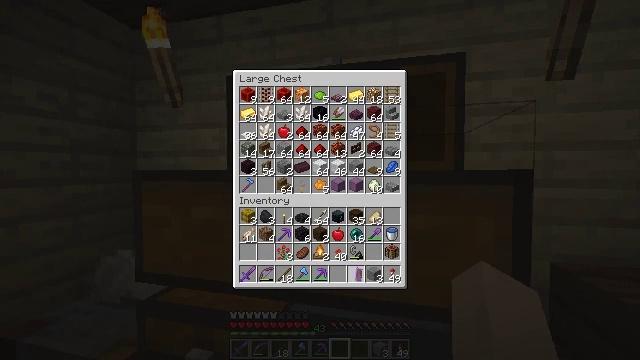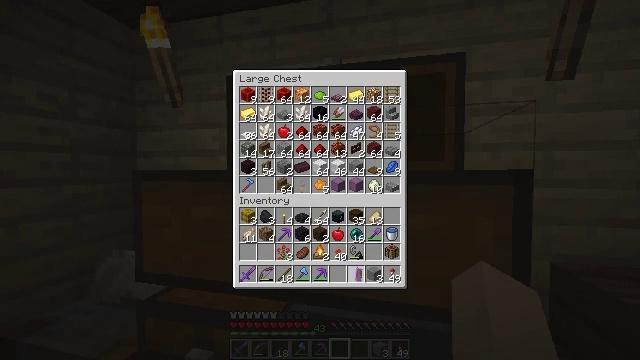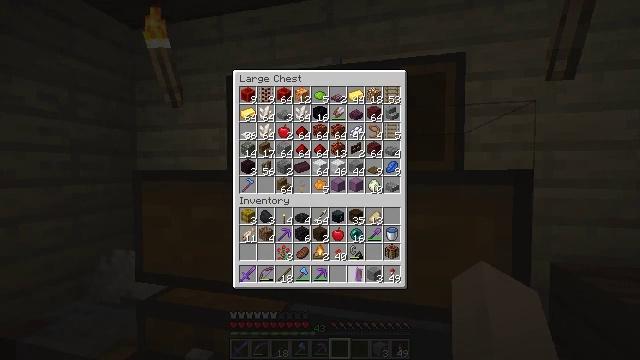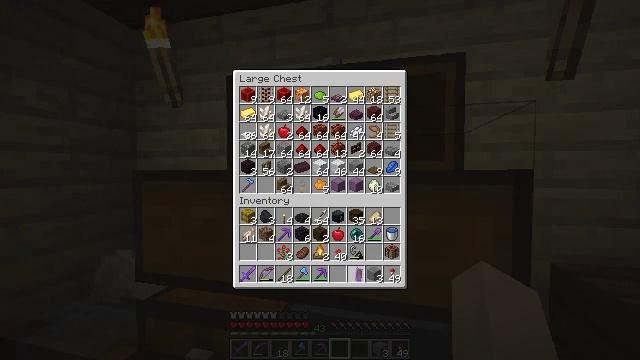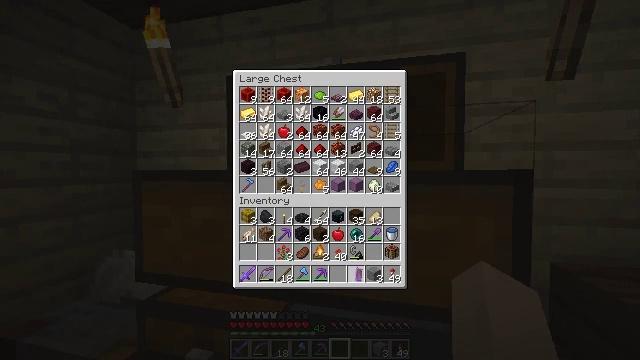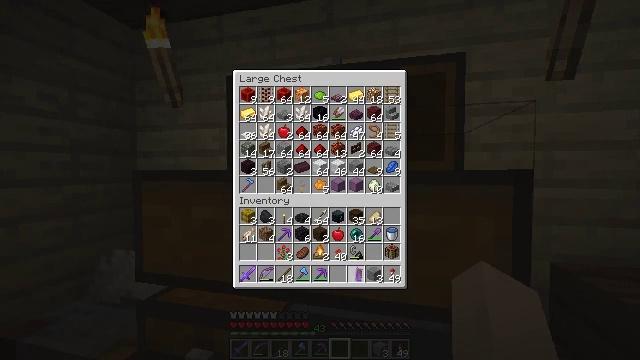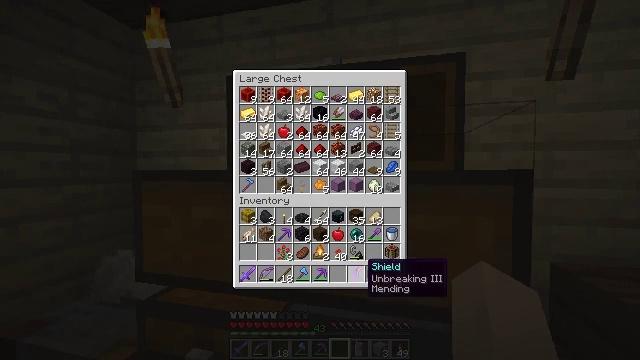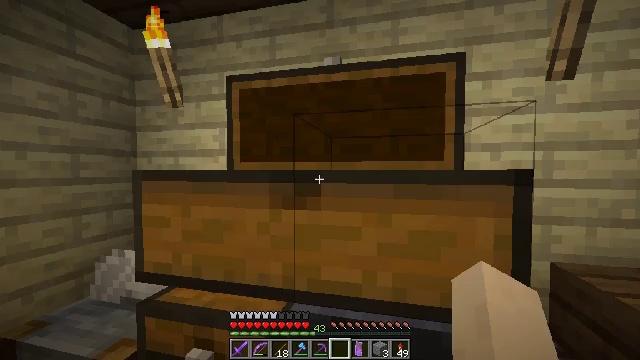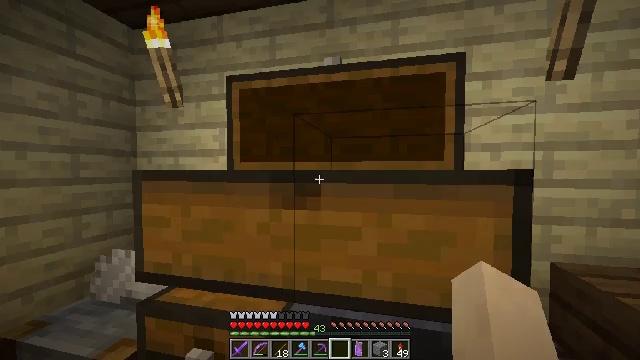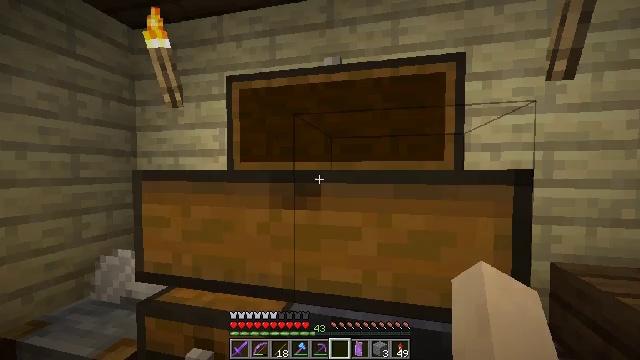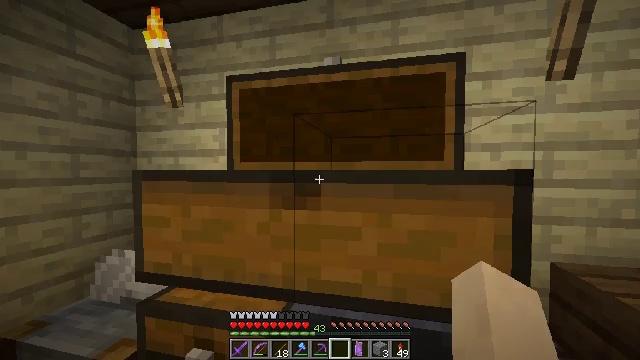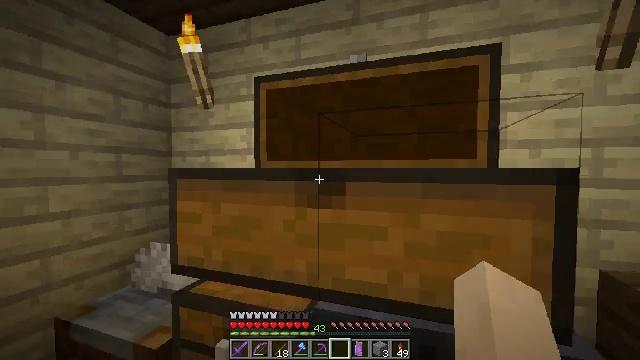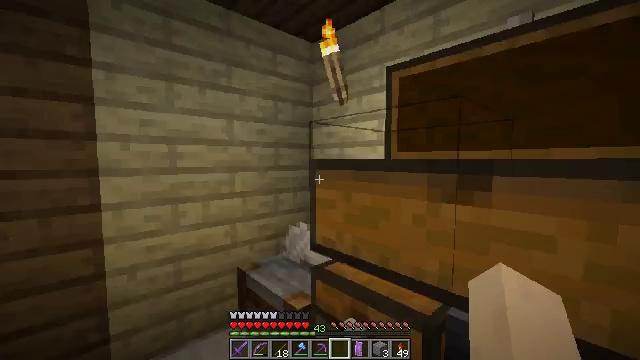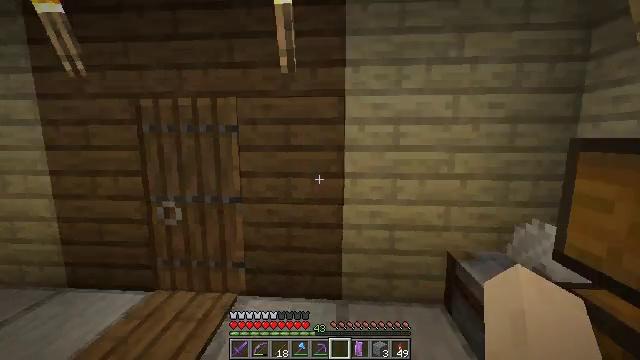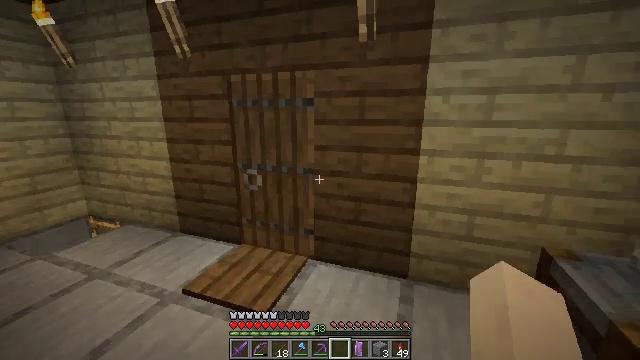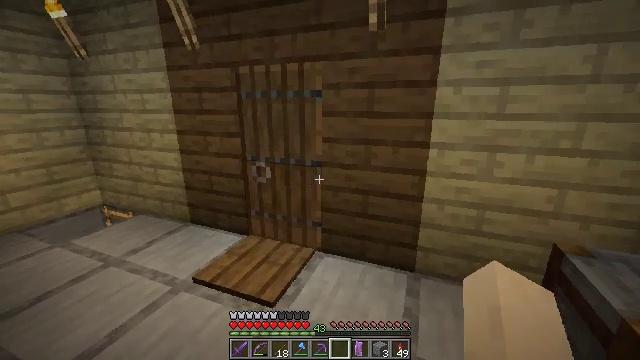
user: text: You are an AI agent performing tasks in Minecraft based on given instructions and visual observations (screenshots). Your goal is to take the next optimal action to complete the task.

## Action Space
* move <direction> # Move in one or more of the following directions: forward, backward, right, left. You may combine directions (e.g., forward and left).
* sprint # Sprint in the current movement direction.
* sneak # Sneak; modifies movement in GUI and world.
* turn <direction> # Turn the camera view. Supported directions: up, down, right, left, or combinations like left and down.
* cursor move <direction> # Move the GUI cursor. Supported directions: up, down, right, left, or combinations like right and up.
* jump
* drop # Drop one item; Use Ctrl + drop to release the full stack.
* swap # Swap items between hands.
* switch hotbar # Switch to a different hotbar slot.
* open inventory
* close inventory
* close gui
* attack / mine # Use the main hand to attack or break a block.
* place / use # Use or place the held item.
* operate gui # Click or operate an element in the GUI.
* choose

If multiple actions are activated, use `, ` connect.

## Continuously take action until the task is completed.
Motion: motion action
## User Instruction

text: Attack the sea lantern to retrieve it.
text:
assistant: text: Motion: no_op
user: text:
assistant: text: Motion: no_op
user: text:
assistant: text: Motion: attack / mine
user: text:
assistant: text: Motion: attack / mine
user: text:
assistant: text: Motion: attack / mine
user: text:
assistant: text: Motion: no_op
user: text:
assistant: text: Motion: no_op
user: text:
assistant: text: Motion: no_op
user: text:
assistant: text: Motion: no_op
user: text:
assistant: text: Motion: no_op
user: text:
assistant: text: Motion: turn left
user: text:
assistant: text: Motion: turn left and down
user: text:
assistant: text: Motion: turn left and down
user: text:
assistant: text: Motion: turn left and down
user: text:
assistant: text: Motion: turn left and down
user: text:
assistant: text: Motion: turn left
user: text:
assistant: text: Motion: no_op
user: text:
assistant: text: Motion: no_op
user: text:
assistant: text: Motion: no_op
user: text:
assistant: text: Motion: no_op
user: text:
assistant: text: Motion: no_op
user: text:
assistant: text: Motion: no_op
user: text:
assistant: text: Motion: no_op
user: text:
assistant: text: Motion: no_op
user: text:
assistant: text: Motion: no_op
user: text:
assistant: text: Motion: no_op
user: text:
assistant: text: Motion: turn right and up
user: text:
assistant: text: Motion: turn right and up
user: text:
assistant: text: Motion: turn right and up
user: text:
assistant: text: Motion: turn right